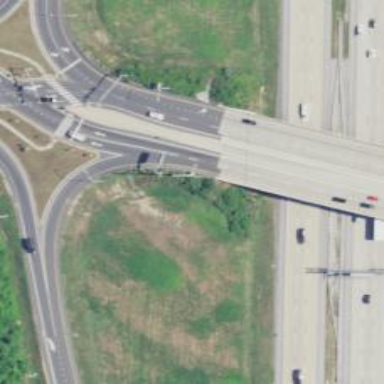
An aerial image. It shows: Trunk highway with diverging diamond junction.